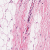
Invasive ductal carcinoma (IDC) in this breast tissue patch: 0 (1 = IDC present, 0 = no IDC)